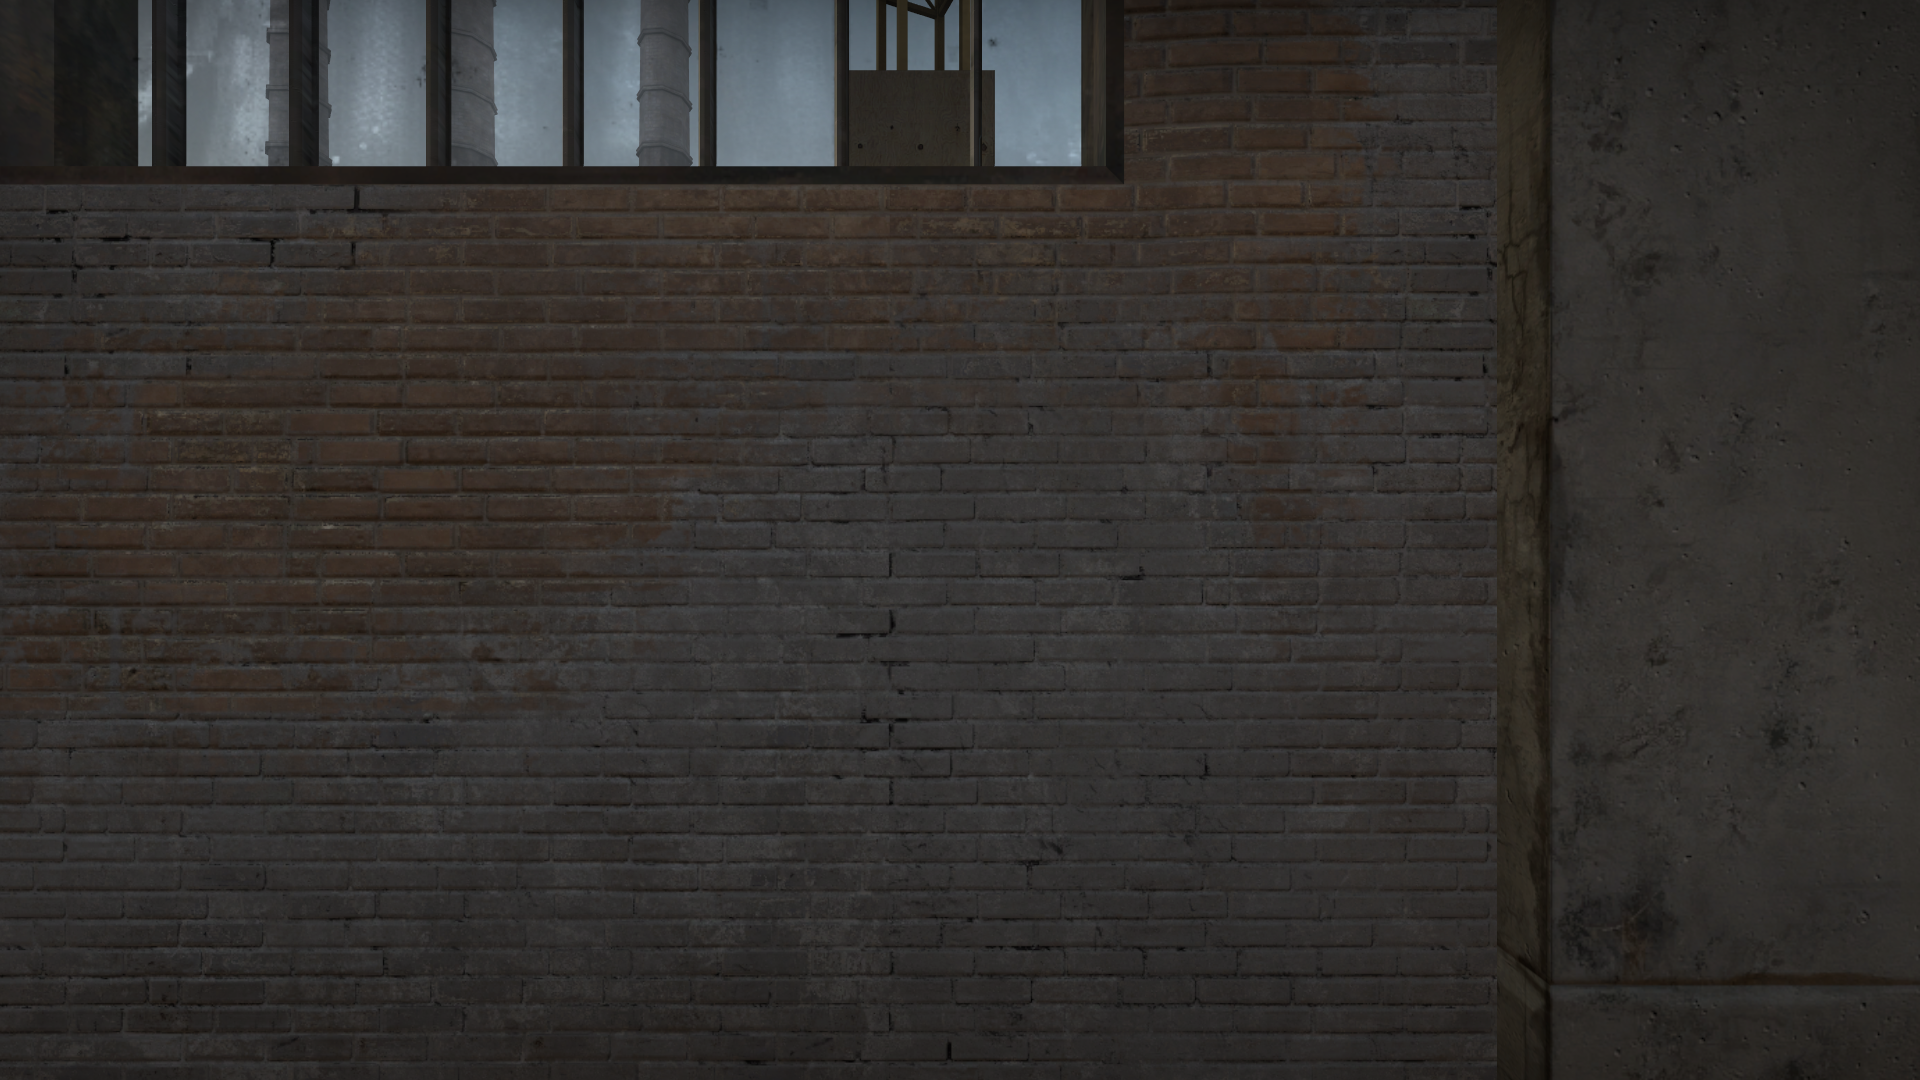
Map: de_train